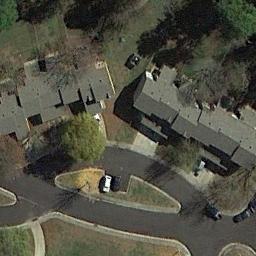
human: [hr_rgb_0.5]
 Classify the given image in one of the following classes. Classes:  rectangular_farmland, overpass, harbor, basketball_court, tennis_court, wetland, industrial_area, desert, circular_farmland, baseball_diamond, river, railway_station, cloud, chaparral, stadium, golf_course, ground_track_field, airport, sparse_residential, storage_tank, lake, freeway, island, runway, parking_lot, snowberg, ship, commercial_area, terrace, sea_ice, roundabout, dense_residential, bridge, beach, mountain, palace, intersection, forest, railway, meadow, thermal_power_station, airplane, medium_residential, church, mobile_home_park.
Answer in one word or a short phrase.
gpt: medium_residential